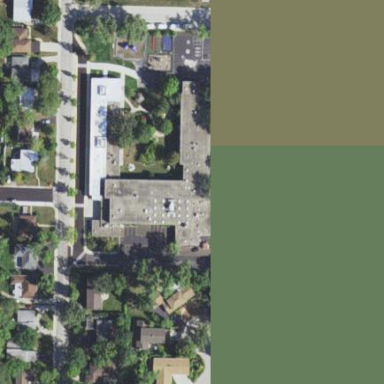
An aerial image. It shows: School building.